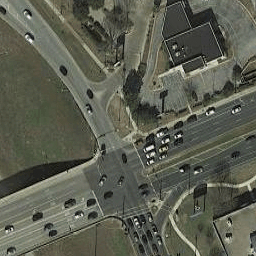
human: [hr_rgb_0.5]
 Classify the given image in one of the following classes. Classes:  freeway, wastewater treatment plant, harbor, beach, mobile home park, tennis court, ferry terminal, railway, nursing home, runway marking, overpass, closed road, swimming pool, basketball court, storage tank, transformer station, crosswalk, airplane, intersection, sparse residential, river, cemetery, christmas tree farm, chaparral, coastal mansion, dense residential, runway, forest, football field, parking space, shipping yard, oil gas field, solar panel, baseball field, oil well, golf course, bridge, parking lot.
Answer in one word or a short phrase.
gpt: intersection